Field crop: tomato
Growth stage: 1
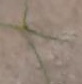
Species: cyperus